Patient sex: M
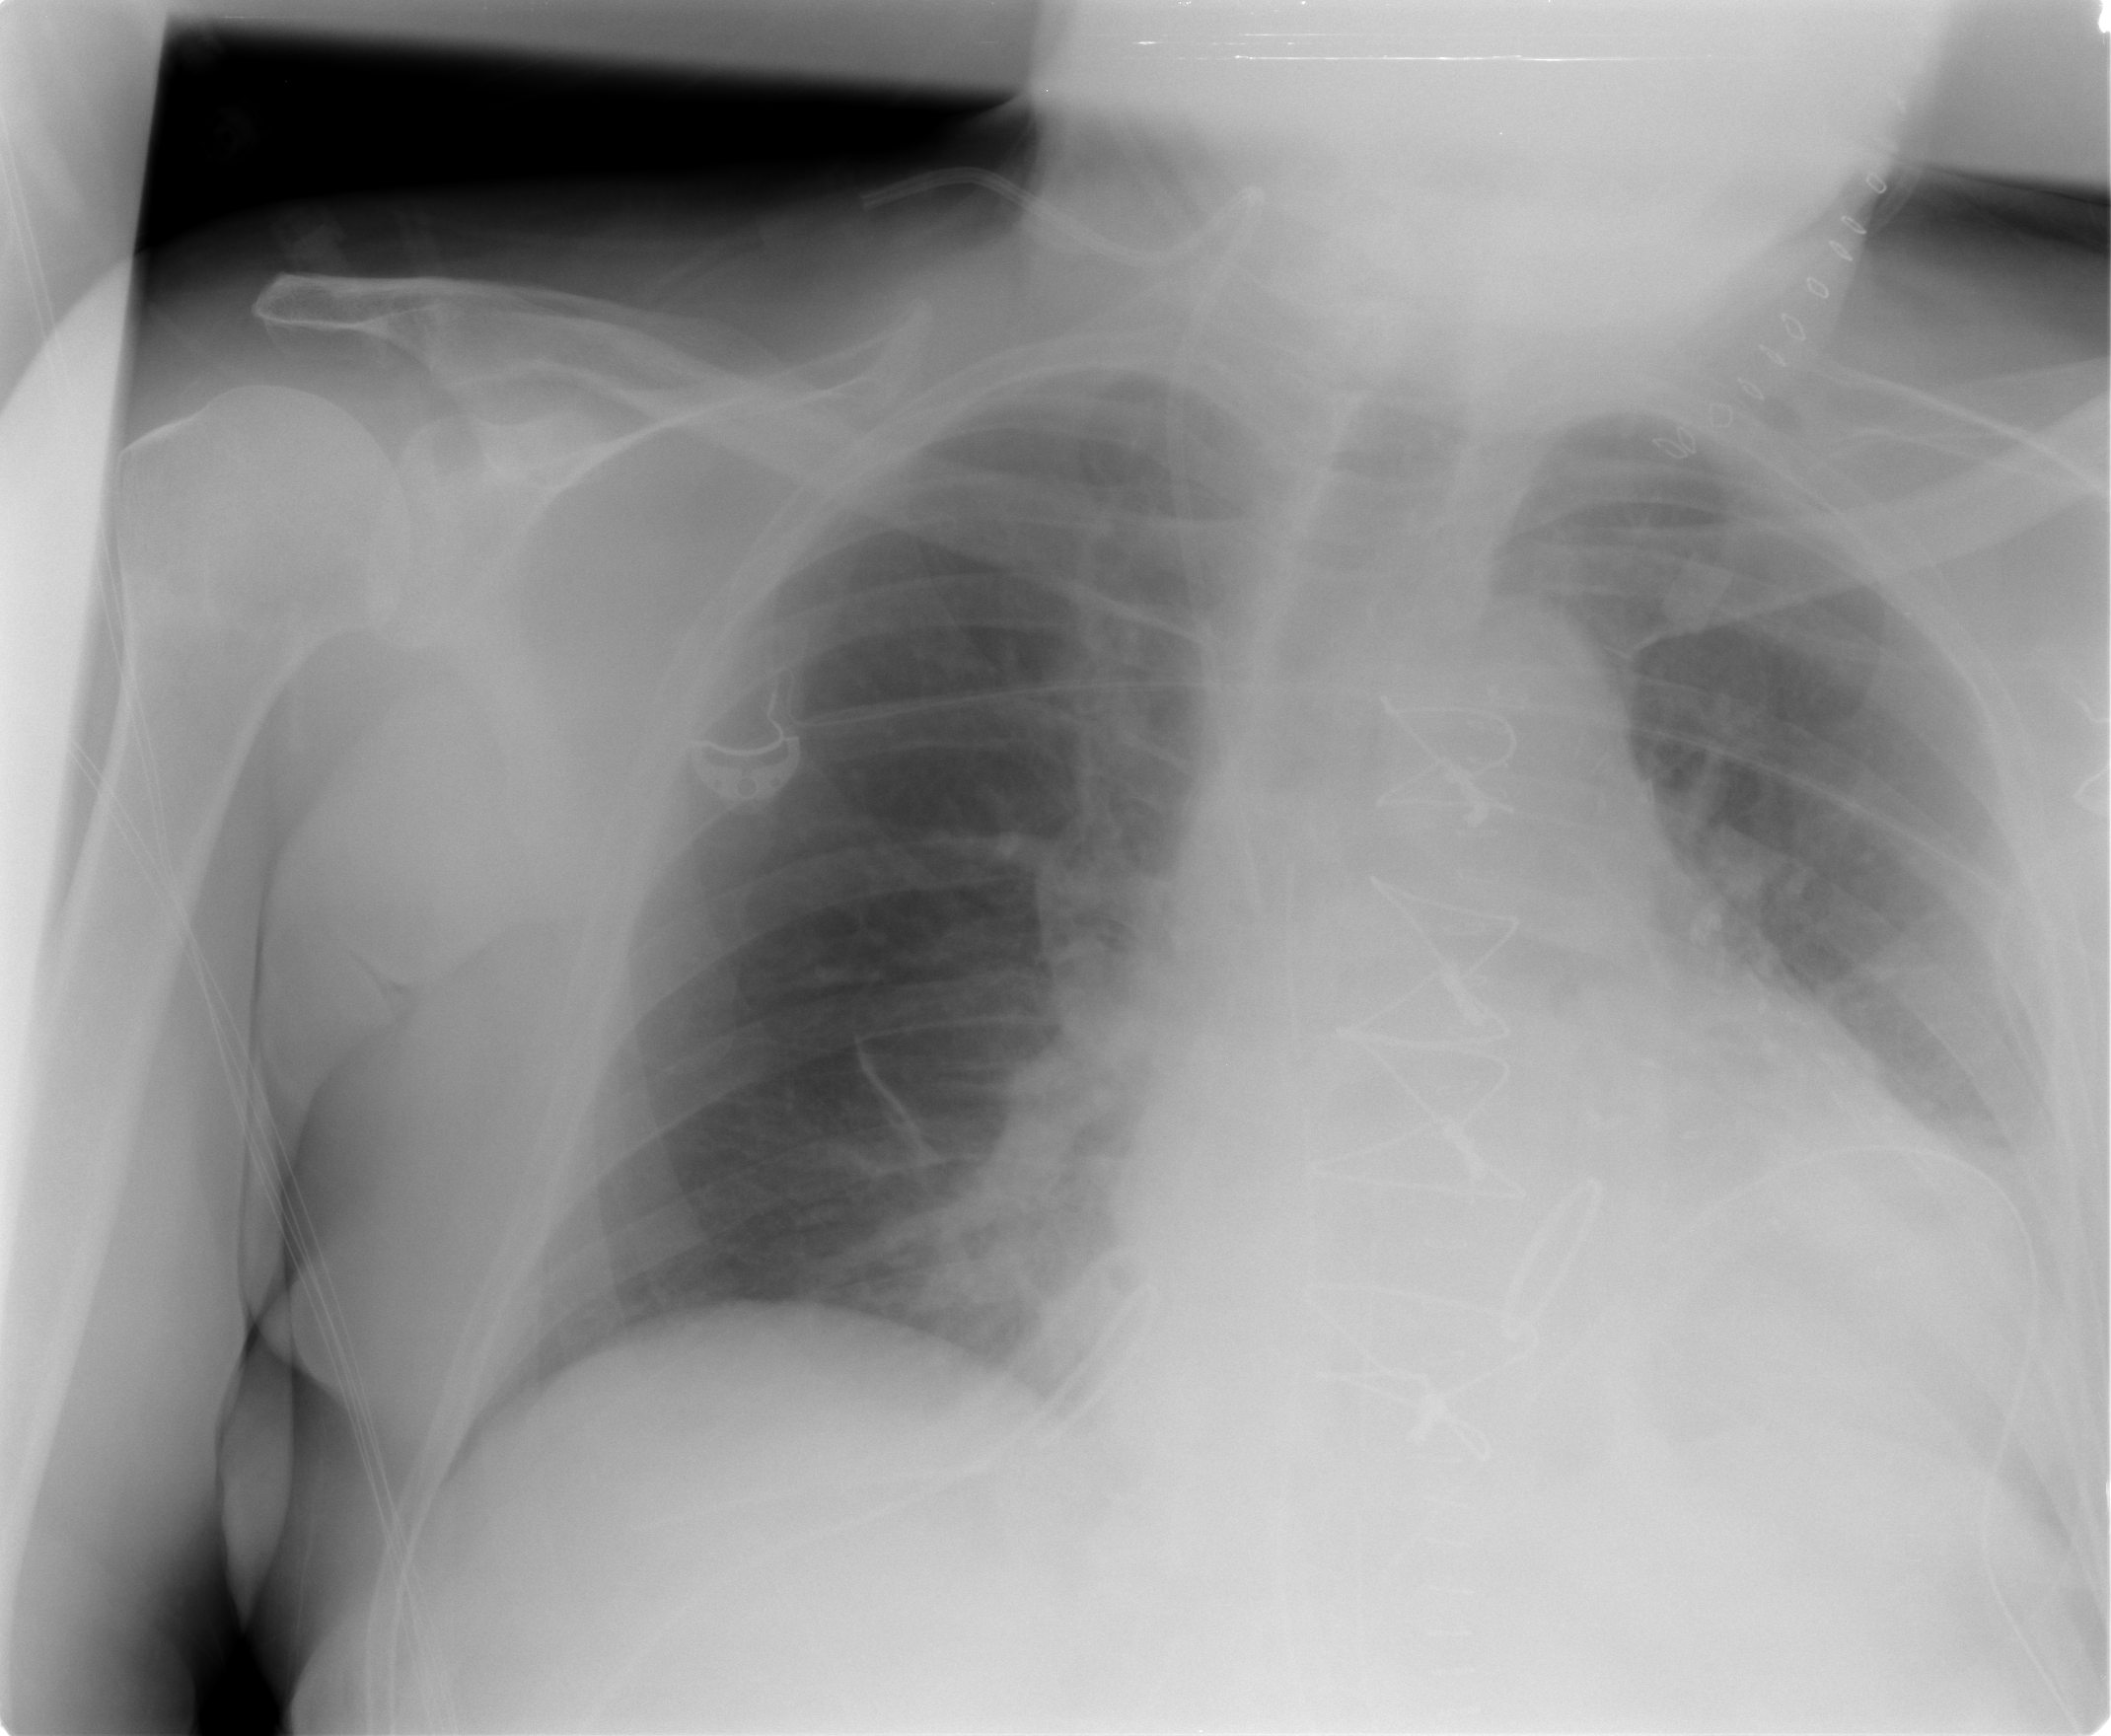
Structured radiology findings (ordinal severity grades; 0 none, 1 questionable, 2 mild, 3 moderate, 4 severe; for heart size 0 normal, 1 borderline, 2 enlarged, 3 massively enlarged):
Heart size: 0
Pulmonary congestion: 2
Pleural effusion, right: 0
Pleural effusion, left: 0
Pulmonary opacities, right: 0
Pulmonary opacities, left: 0
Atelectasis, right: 2
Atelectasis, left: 2